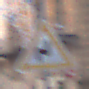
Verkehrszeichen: DoppelkurveRechts
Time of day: SunriseSunset
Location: Outdoor (Urban)
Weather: PartlyCloudy
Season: NotSpecified
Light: Natural